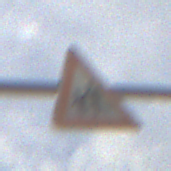
Verkehrszeichen: KinderRechts
Umgebung: Outdoor, Suburban
Tageszeit: MorningAfternoon
Wetter: PartlyCloudy
Licht: Natural
Jahreszeit: NotSpecified
Kontrast: HighContrast